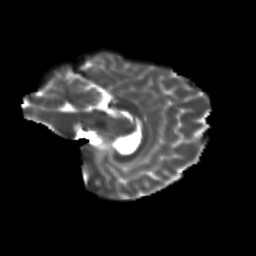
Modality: T2w
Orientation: sagittal
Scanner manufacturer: siemens
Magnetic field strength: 3 T
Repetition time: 9.2 s
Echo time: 0.084 s